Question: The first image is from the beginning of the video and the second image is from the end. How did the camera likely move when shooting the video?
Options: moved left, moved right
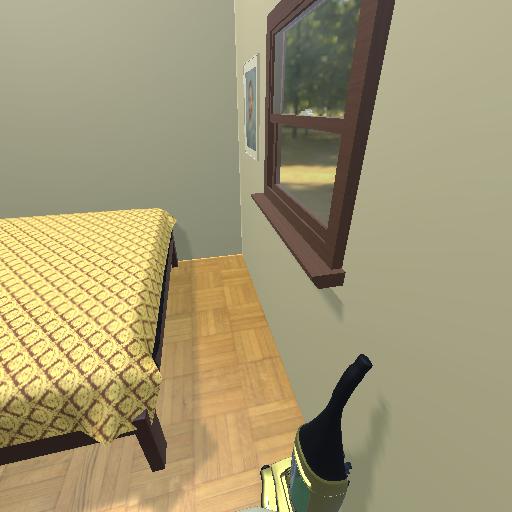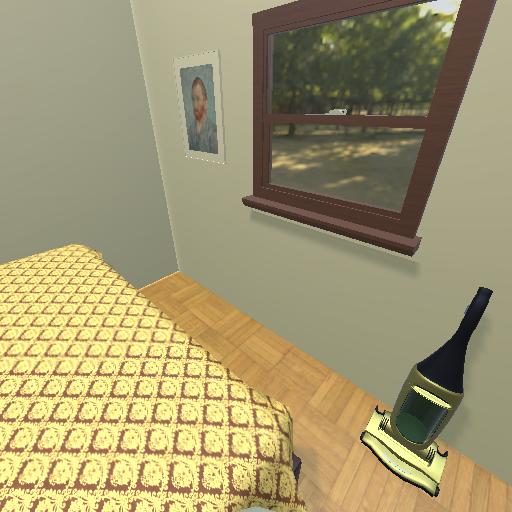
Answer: moved left